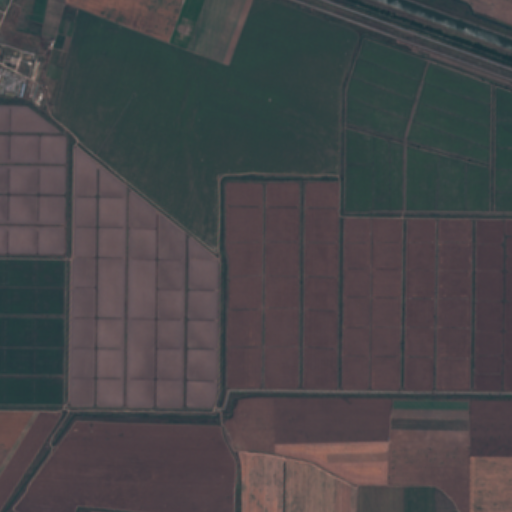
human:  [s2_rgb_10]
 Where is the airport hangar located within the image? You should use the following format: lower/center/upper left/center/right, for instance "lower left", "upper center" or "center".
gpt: The airport hangar is located in the upper left of the image.
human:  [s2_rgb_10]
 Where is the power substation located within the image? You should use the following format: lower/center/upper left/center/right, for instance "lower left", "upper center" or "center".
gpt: The power substation is located in the upper left of the image.
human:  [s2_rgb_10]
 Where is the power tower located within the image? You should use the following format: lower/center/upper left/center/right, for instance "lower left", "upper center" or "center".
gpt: The power tower is located in the upper left of the image.
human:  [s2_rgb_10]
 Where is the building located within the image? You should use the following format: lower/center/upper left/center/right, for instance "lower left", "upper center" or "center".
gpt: There is no building in the image.